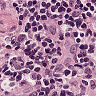
Metastatic tissue present: no